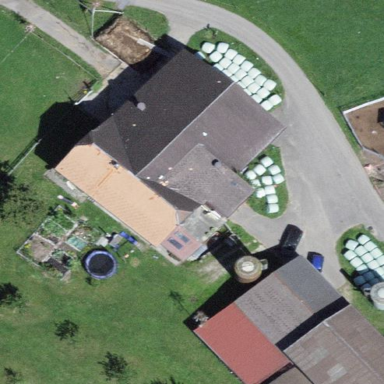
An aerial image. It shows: Farmyard area.